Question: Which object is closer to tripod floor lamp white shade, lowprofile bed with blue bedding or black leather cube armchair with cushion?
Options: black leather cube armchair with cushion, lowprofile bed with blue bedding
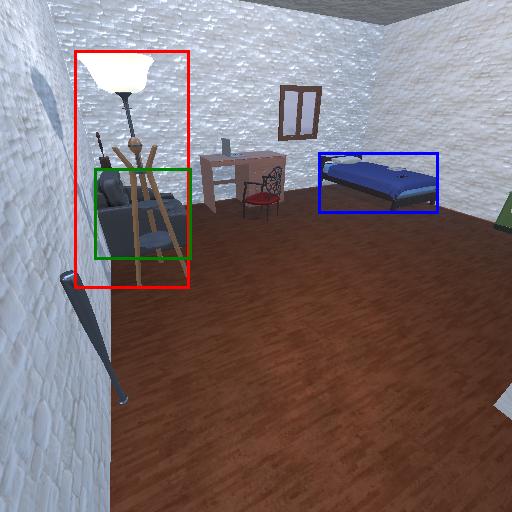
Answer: black leather cube armchair with cushion